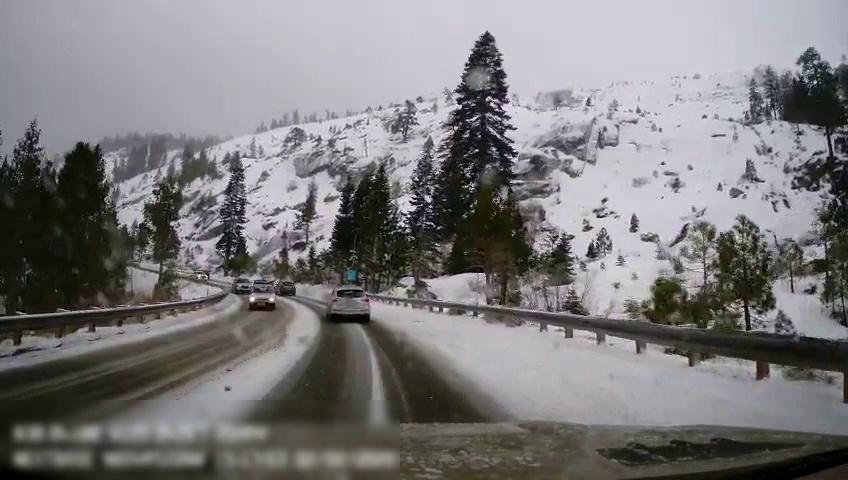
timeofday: Day
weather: Snowy
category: Drivable Space
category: Vehicles | Truck
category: Vehicles | SUV
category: Vehicles | Truck
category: Vehicles | Car
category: Vehicles | Car
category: Traffic | Signs